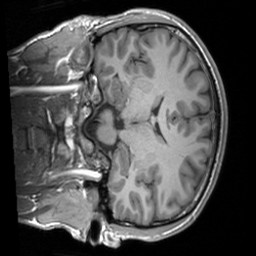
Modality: T1w
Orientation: coronal
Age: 22
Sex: male
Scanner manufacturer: siemens
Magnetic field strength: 3 T
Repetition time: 1.9 s
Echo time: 0.00226 s